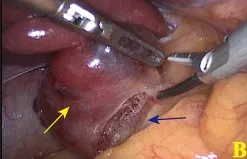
Typical images of surgical procedures. (B) Ultrasonic scalpel was applied to resect the mass, which showed the sparse tissues between the wall of the mass and the common bile duct.
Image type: medical_photograph (other_medical_photograph)